Question: I want animate a div on a bezier path like on the photo below. Is this possible with javascript? Note that the two dots (white) are relative to the browser viewport (if the user pulls the screen wider, the two dots will be further from each other).

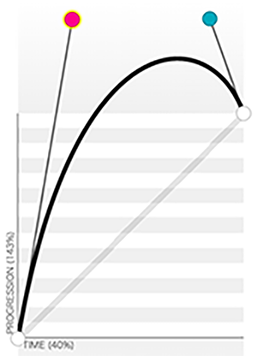
Answer: I don't know javascript, but I can help a little bit. Consider the following image :

In cubic-bezier timing function, 'cubic-bezier(a,b,c,d)' the first two values are values 'a,b' are the coordinates of the and 'c,d' are the coordinates of the .
Now in your case, the ordinates are known. Suppose ordinates of both the handles is , the function will be 'cubic-bezier( x1, 1.5, x2, 1.5)'
For the abscissae, suppose you place at '10vw' (viewport-width) and at '90vw' (the 'timing function end' abscissa is '100vw'), then there is no requirement for JS and you simply have to remove the and divide by '100'. The function will be '( 0.1, 1.5, 0.9, 1.5)').
## The JS
But if its relative to viewport's left and right sides, then to find the abscissae. The following needs to be done in JS :
1. Abscissa of 1 will simply be distance from left. The abscissa of 2 will be (Width of viewport) - Distance from right.
2. Divide each by the width of the viewport. (in px)
3. Insert the corresponding points' abscissae in the cubic bezier function.
Consider the window to be wide. Consider that is from left and is 100px from right. So the values inserted in the cubic bezier function will be for and for . The function will be 'cubic-bezier(0.2, y1, 0.8, y2)'